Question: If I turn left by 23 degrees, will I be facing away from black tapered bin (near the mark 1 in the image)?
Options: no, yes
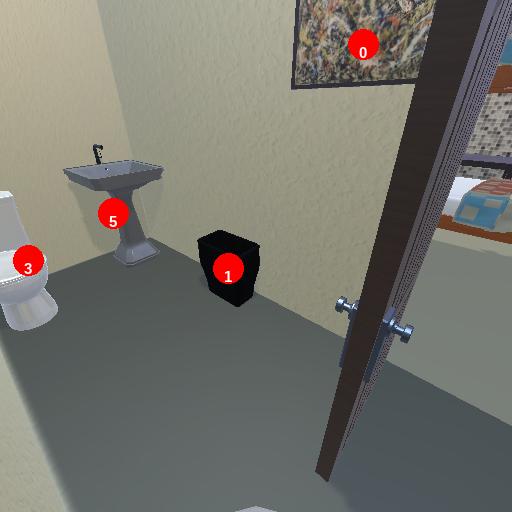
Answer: no